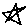
Label: star